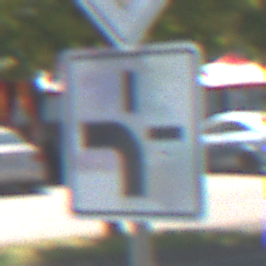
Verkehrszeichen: VerlaufVorfahrtsstrasse1
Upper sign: Vorfahrtsstrasse
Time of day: Midday
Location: Outdoor (Urban)
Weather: Clear
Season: NotSpecified
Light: Natural